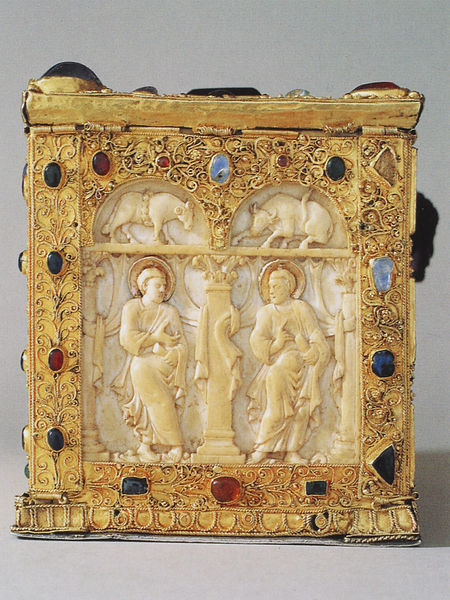
Titel: Servatiusreliquiar, sog. Reliquienkasten Ottos I.
Standort: Quedlinburg (EU - D - Sachsen-Anhalt)
Schlagwörter: blau, mann, weiß, männer, säule, rot, ornament, stein, steine, gold, mantel, edelsteine, verzierung, edel, foto, truhe, deckel, schaf, dose, kiste, ranke, schnitzerei, kasten, scharnier, edelstein, löwe, heilige, heilig, stier, schrein, reliquie, geschnitzt, rubin, saphir, elfenbein, ochs, markus, widder, behältnis, lukas, reliquiar, gemmen, verzierhung, schattulle, 2 menschen, schatzkästchen, evengelien, säulre, goldschmiederei, goldkiste, 2 tiere